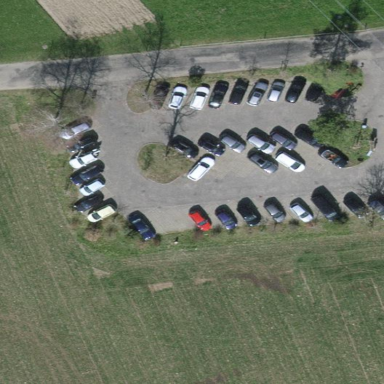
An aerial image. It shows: Parking area.